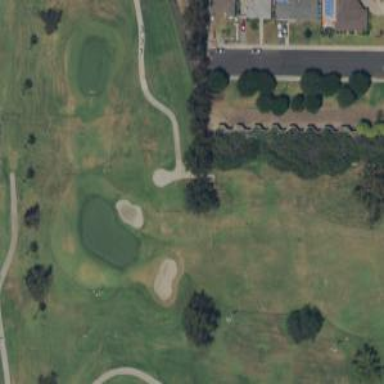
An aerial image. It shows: Path designated for golf carts.